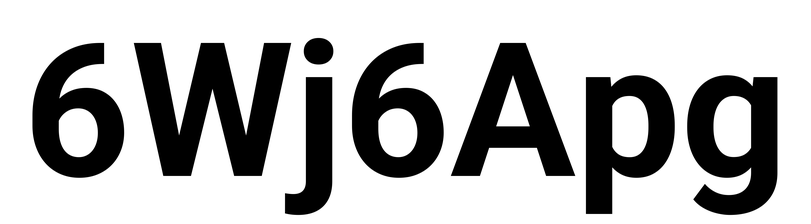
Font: Roboto_Bold